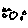
Label: circle